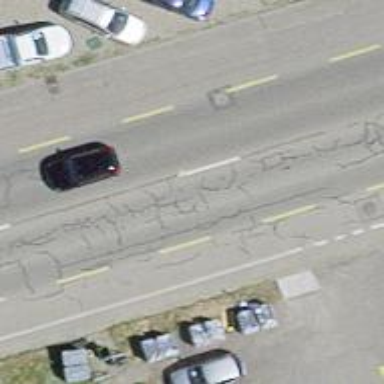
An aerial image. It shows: Residential road with advisory cycle lane.